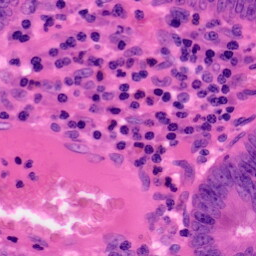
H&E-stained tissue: Colon